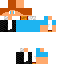
A male human skin with medium skin, wearing brown long hair dressed in a blue tshirt and black pants, featuring a closed mouth.